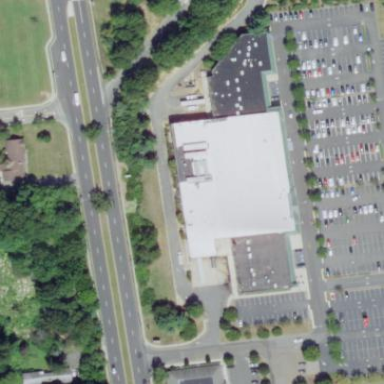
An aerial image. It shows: Mall building.